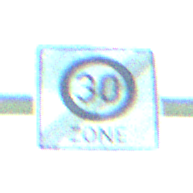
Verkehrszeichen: EndeZone30
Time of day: MorningAfternoon
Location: Outdoor (Nature)
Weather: Clear
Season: NotSpecified
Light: Natural